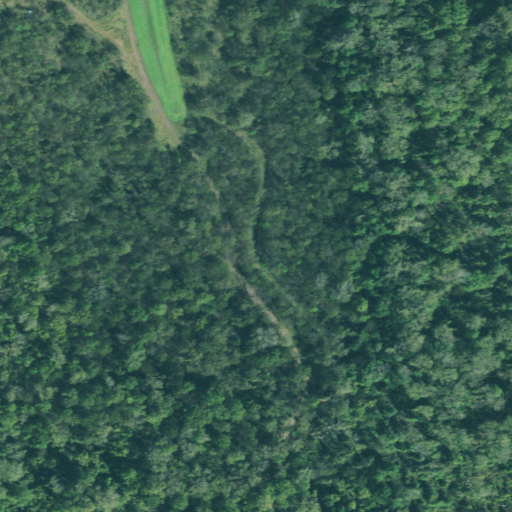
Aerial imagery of island in Missouri named Lee Towhead containing woody wetlands and cultivated crops